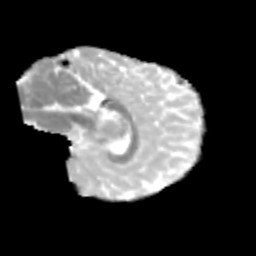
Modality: MD
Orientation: sagittal
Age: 9
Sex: male
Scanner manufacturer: siemens
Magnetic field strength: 3 T
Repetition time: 3.8 s
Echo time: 0.07 s